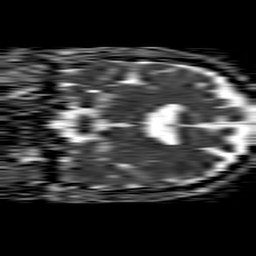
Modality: ADC
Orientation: coronal
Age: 42
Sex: male
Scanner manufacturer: philips
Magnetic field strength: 1.5 T
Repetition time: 4.6 s
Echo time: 0.08528 s